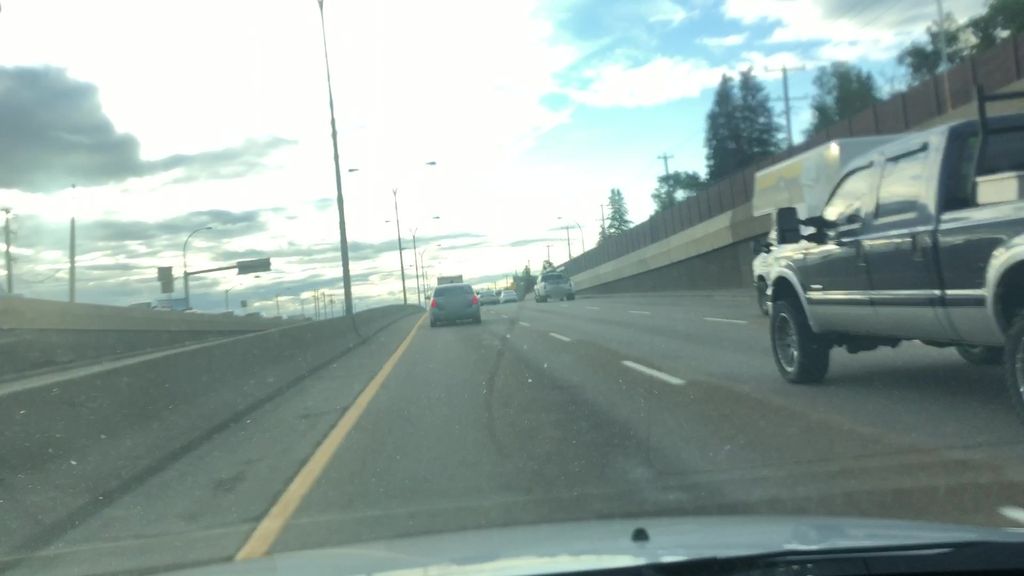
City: edmonton